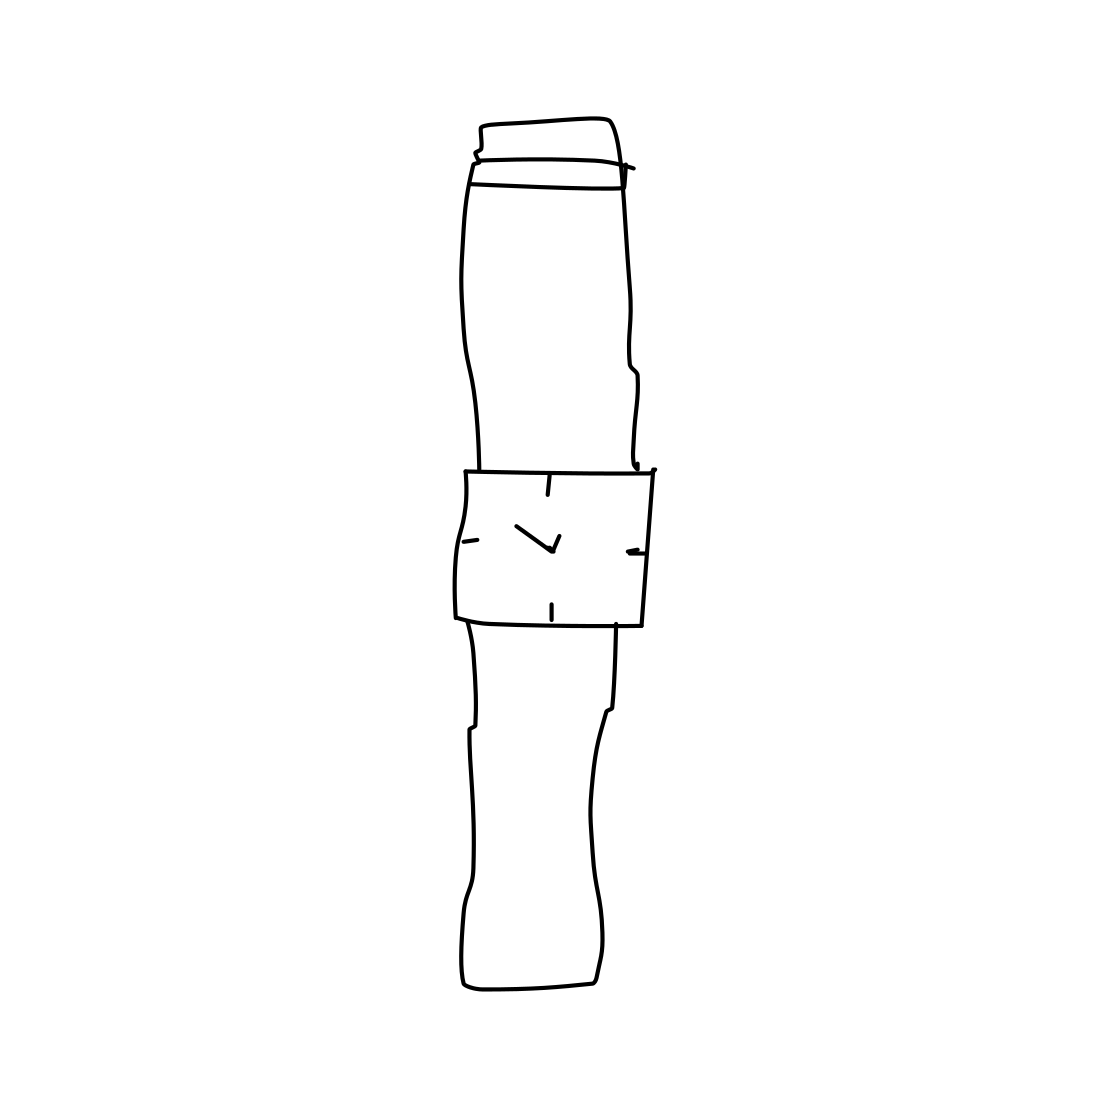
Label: wrist-watch